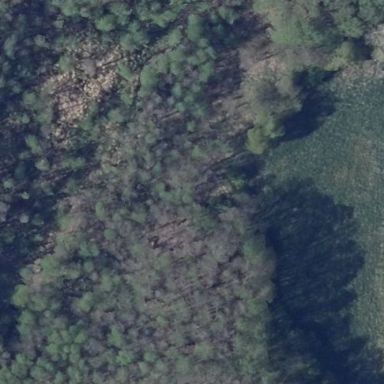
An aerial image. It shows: Swampy wetland area within forest.